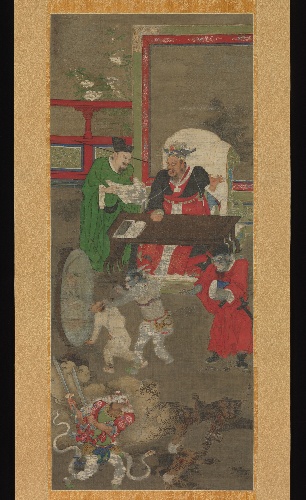
Title: 金處士筆　十王図の内|Ten Kings of Hell
Artist: Jin Chushi
Artist bio: Chinese, active late 12th century
Date: before 1195
Object type: Hanging scroll
Classification: Paintings
Medium: One of five of a set of ten hanging scrolls; ink and color on silk
Culture: China
Period: Song dynasty (960–1279)
Dimensions: Image: 51 x 19 1/2 in. (129.5 x 49.5 cm)
Overall with knobs: 80 x 27 1/2 in. (203.2 x 69.9 cm)
Department: Asian Art
Credit line: Rogers Fund, 1930
Accession year: 1930
Repository: Metropolitan Museum of Art, New York, NY
Tags: Swords|Kings|Men|Snakes|Demons